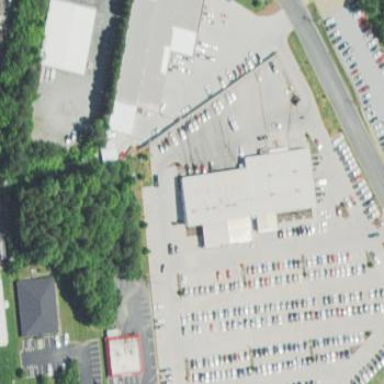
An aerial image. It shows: Building housing car shop.